Question: First, I know there are many questions about this phenomenon but none of the workarounds given so far would help in the situation I have here.

My code is in the Outer iFrame inside a page I don't control. It's sized to fit all my content so no scrolling happens inside my iFrame. Rather, the outer page can scroll it up and down to view its content.
I have an inner iFrame holding third party ads which I can't control. If the inner iFrame runs any of the following Javascript commands, the outer page scrolls everything down to bring the inner iFrame into view:
1. blur and focus on an element inside it
2. window.location.href or document.location.hash to an anchor inside it.
3. scrollIntoView on an element inside it
<URL>
1. If I controlled the outer page, I could listen to the onScroll event and prevent the page from scrolling if it wasn't from a mousewheel or key up/down event. However, due to security reasons, my outer iFrame can't access the main page or prevent the main page from scrolling it up or down.
2. I could overwrite all those Javascript methods mentioned above so they didn't work - however, the ads in my inner iFrame actually create their own internal iFrames which have that functionality and causes the same issue.
3. There are no events being propagated up that I can see which my iFrame could stop from reaching the main page. The browser appears to listen directly to the innermost iFrame.
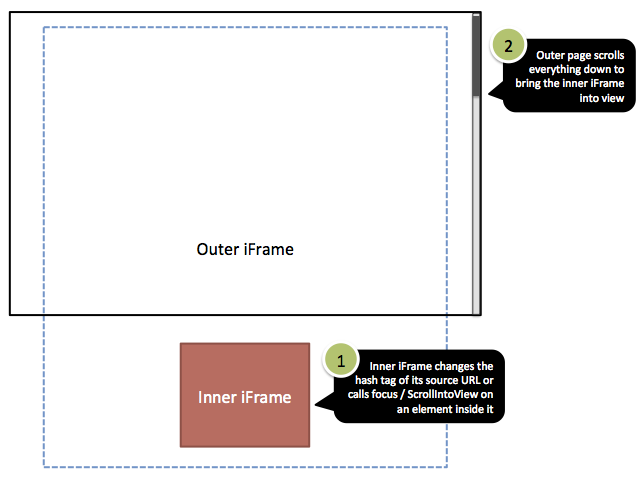
Answer: Maybe there are some other ways to solve this issue, but one pretty straightforward solution is to take troublesome iframes out of the natural layout of the site by 'fixed'.
Then the only remaining challenge may be to them to behave as if they were part of the natural layout. But this tasks seems to be of mediocre complexity in comparison to the original problem.
Moreover, in your particular case, the above approach works pretty out of the box. Since the outer iframe is not scrollable and its height matches its content height: you just need to insert -- for each iframe -- a placeholder that matches its counterpart size...